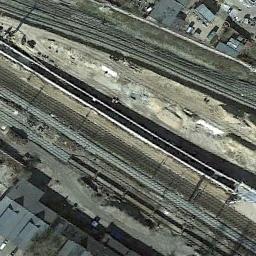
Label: railway